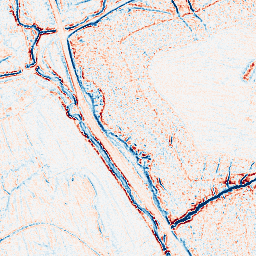
Category: classical
Decomposition family: uniform
Decomposition parameters: size: 5
Upsampling method: cubic_catmull_rom
Upsampling parameters: scale: 4
Upsampling scale: 4